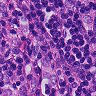
Metastatic tissue present: yes